【题型】解答题　【知识点】解析几何　【难度】medium
已知双曲线$\Gamma$:$\frac{x^2}{a^2}-\frac{y^2}{b^2}=1(a>0,b>0)$的左、右焦点分别是$F_1$、$F_2$，左、右两顶点分别是$A_1$、$A_2$，弦$AB$和$CD$所在直线分别平行于$x$轴与$y$轴，线段$BA$的延长线与线段$CD$相交于点$P$（如图）．

(1)若$\vec{n}=(-\sqrt{3},2)$是$\Gamma$的一条渐近线的一个法向量，试求$\Gamma$的两渐近线的夹角$\theta$；

(2)若$|PA|=1$，$|PB|=5$，$|PC|=2$，$|PD|=4$，试求双曲线$\Gamma$的方程；

(3)在(1)的条件下，且$|A_1A_2|=4$，点$C$与双曲线的顶点不重合，直线$CA_1$和直线$CA_2$与直线$l$:$x=1$分别相交于点$M$和$N$，试问：以线段$MN$为直径的圆是否恒经过定点？若是，请求出定点的坐标；若不是，试说明理由．

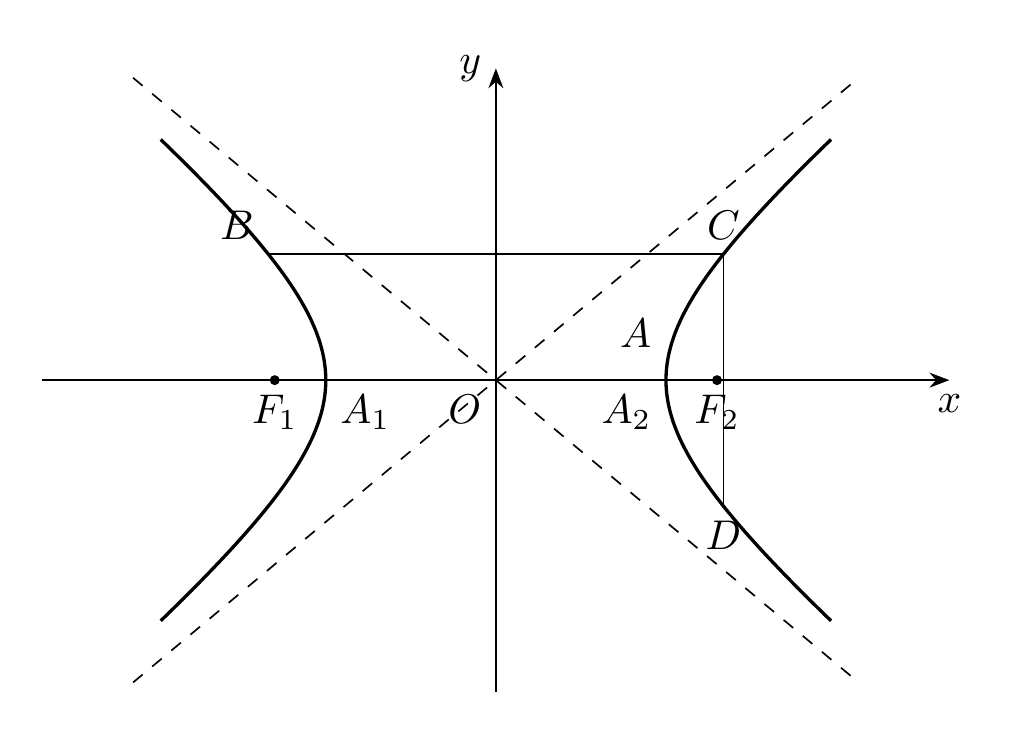
【解答】
【答案】(1)$\theta=\arctan4\sqrt{3}$

(2)$\frac{8x^2}{27}-\frac{5y^2}{27}=1$

(3)存在，$\left(\frac{5}{2},0\right)$和$\left(-\frac{1}{2},0\right)$

【知识点】双曲线中存在定点满足某条件问题、已知方程求双曲线的渐近线、根据双曲线过的点求标准方程

【分析】(1) 根据渐近线法向量得到方向向量，可得渐近线的斜率，从而可得渐近线倾斜角正切，利用二倍角的正切公式即可求解；

(2) 求得$A(2,2),C(3,4)$，代入双曲线的方程，可求得$a,b$的值，从而可求得双曲线的方程；

(3) 求得双曲线的方程，运用三点共线的条件，可得$M,N$的坐标，假设存在点$T$，运用两直线垂直的条件，结合恒等式，可得定点$T$的坐标

【详解】(1) 因为$\vec{n}=(-\sqrt{3},2)$是$\Gamma$的一条渐近线的一个法向量，

所以$\vec{m}=(2,\sqrt{3})$是其中一条渐近线的方向向量，

所以$k=\frac{b}{a}=\frac{\sqrt{3}}{2}$，即其中一条渐近线的斜率为$\frac{\sqrt{3}}{2}$，

设其倾斜角为$\alpha$，则$\tan\alpha=\frac{\sqrt{3}}{2}<1$，且$\theta=2\alpha$，
所以$\tan\theta=\tan2\alpha=\frac{2\tan\alpha}{1-\tan^2\alpha}=\frac{\sqrt{3}}{1-\frac{3}{4}}=4\sqrt{3}$，

所以$\theta=\arctan4\sqrt{3}$．

(2) 设$P(x_P,y_P)$，则由条件知：$x_P=\frac{1}{2}(|PB|-|PA|)+|PA|=\frac{1}{2}(|PB|+|PA|)=3$，

$y_P=\frac{1}{2}(|PC|+|PD|)-|PC|=\frac{1}{2}(|PD|-|PC|)=1$，即$P(3,1)$

所以$A(2,1)$，$C(3,3)$，

代入双曲线方程知：$\begin{cases}
\frac{4}{a^2}-\frac{1}{b^2}=1 \\
\frac{9}{a^2}-\frac{9}{b^2}=1
\end{cases}\Rightarrow\frac{1}{a^2}=\frac{8}{27},\frac{1}{b^2}=\frac{5}{27}$

双曲线$\Gamma$的方程：$\frac{8x^2}{27}-\frac{5y^2}{27}=1$

(3) 因为$|A_1A_2|=4$，所以$a=2$，由(1)知，$b=\sqrt{3}$，所以$\Gamma$的方程为：$\frac{x^2}{4}-\frac{y^2}{3}=1$，

如图，

令$C(x_0,y_0)$，所以$\frac{x_0^2}{4}-\frac{y_0^2}{3}=1$，$CA_1$:$y=\frac{y_0}{x_0+2}(x+2)$，

令$x=1$，则$M\left(1,\frac{3y_0}{x_0+2}\right)$，$CA_2$:$y=\frac{y_0}{x_0-2}(x-2)$，令$x=1$，所以$N\left(1,\frac{-y_0}{x_0-2}\right)$，

故以$MN$为直径的圆的方程为：$(x-1)^2+\left(y-\frac{3y_0}{x_0+2}\right)\left(y-\frac{-y_0}{x_0-2}\right)=0$，

即$(x-1)^2+y^2+\left(\frac{y_0}{x_0-2}-\frac{3y_0}{x_0+2}\right)y-\frac{3y_0^2}{x_0^2-4}=0$，

即$(x-1)^2+y^2+\left(\frac{y_0}{x_0-2}-\frac{3y_0}{x_0+2}\right)y-\frac{9}{4}=0$，

若以$MN$为直径的圆恒经过定点$T(x,y)$

于是$\begin{cases}
y=0 \\
(x-1)^2+y^2-\frac{9}{4}=0
\end{cases}\Rightarrow\begin{cases}
x=1\pm\frac{3}{2} \\
y=0
\end{cases}$

所以圆过$x$轴上两个定点$\left(\frac{5}{2},0\right)$和$\left(-\frac{1}{2},0\right)$
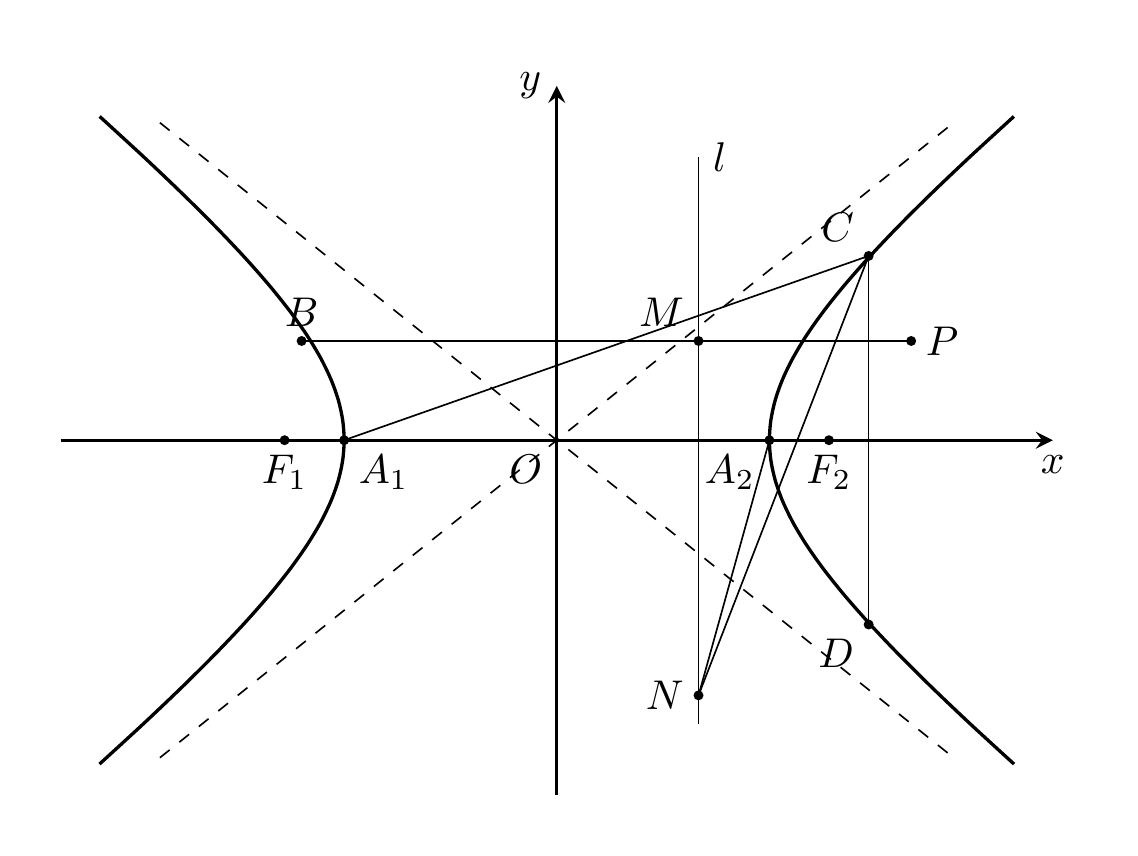